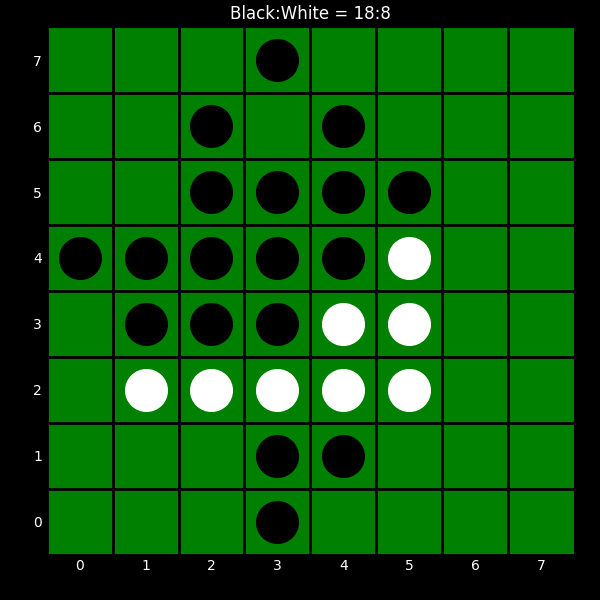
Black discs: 18
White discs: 8